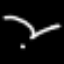
Label: airplane